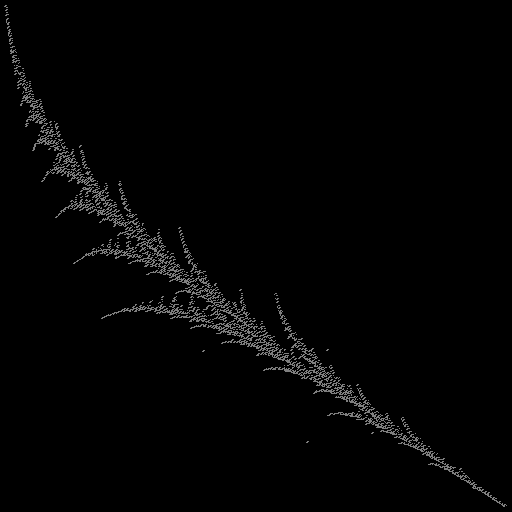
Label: umbrellafern